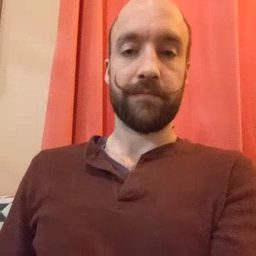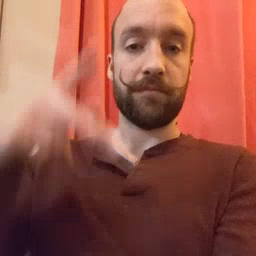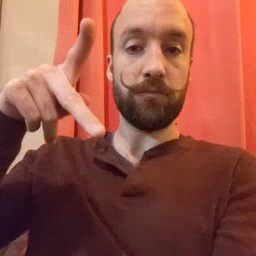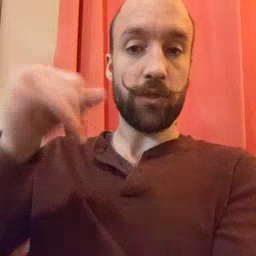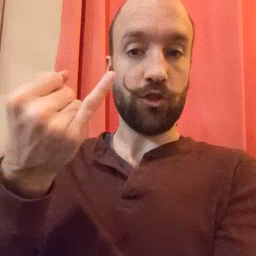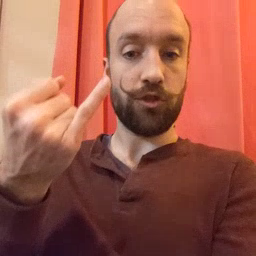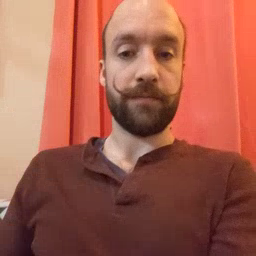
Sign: pajamas